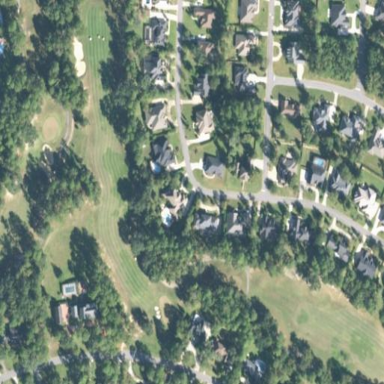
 place for golfing and leisure activities."